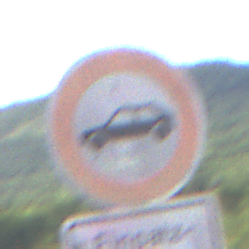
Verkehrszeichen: VerbotPersonenkraftwagen
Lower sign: BesondereFahrzeugeUndTransportgueter3
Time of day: MorningAfternoon
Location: Outdoor (RoadRail)
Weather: PartlyCloudy
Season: NotSpecified
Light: Natural